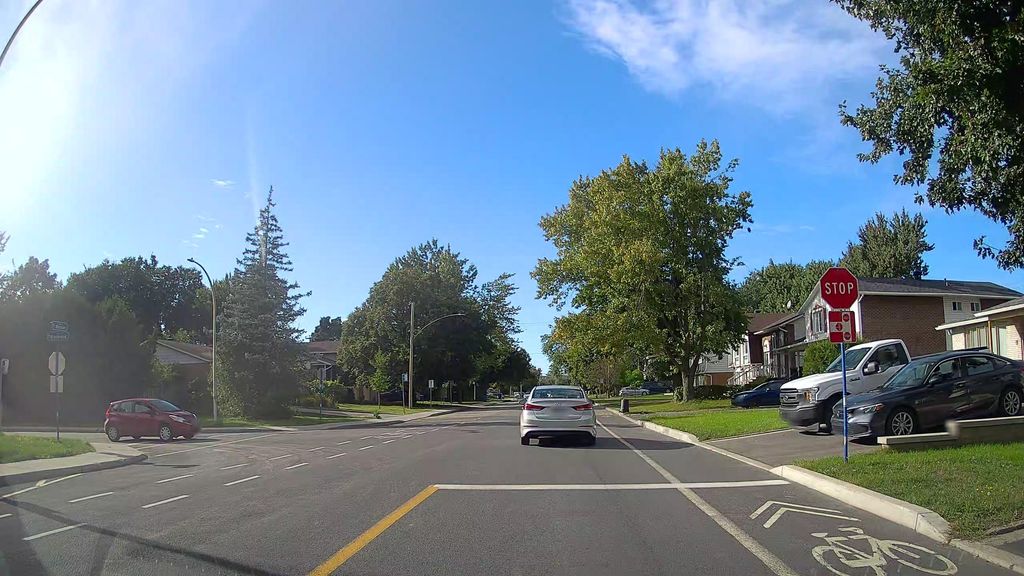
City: montreal